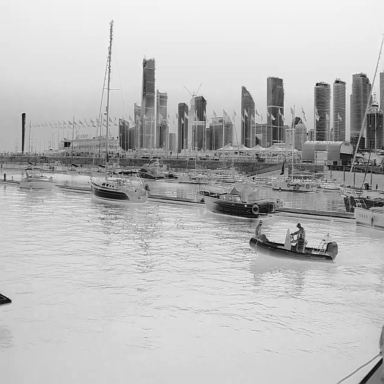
There are nine objects shown in the infrared image, including five canoes, and four sailboats.